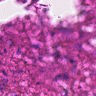
Metastatic tissue present: no